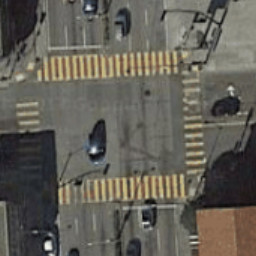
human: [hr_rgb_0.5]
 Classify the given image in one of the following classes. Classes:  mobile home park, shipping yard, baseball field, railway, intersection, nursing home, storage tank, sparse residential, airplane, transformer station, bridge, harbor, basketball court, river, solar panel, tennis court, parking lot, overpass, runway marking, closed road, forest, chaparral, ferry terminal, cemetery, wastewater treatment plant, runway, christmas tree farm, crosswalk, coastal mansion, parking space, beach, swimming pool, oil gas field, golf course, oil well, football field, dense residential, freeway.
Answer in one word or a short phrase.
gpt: crosswalk